Field crop: tomato
Growth stage: 1
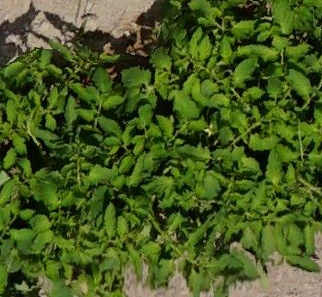
Species: tomato